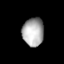
Tissue: lung
Cell type: Others
Senescence score: 0.6069
Nuclear area (px): 590
Mean DAPI intensity: 172.205